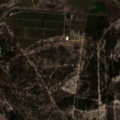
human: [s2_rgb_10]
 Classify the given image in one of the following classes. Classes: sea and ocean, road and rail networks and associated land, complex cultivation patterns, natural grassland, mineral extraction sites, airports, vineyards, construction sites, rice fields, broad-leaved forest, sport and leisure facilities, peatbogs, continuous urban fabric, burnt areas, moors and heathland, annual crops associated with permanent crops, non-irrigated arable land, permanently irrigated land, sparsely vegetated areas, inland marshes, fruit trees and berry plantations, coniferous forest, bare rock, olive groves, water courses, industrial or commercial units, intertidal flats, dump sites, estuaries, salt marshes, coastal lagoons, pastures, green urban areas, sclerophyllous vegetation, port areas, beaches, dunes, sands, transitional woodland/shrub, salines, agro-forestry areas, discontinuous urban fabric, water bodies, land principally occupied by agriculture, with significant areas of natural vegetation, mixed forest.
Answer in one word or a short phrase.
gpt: continuous urban fabric